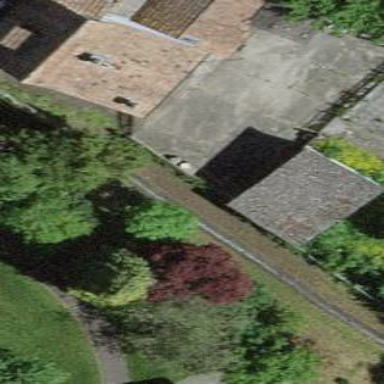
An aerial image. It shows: Shed building.